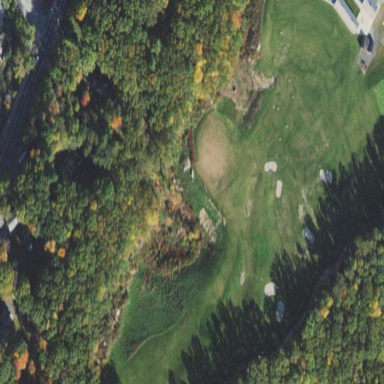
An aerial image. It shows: Practice golf driving range on grass land.